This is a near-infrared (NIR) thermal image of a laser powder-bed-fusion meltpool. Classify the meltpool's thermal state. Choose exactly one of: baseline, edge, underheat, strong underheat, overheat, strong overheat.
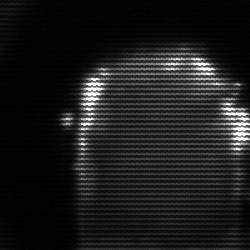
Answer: baseline